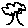
Label: tree